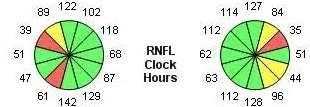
Normal RNFL thickness, except for the temporal quadrants where the thickness is decreased, at initiation of the treatment with idebenone.
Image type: radiology (ct)